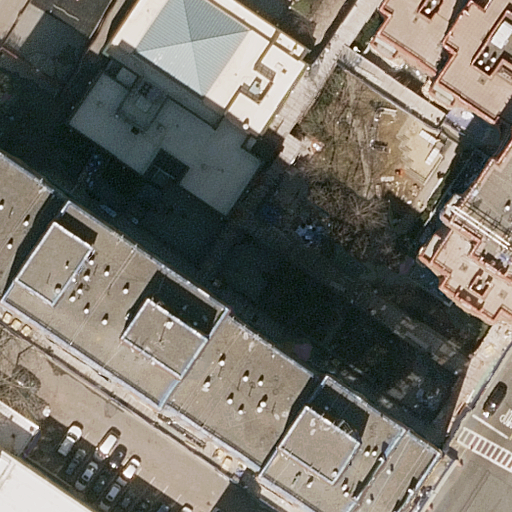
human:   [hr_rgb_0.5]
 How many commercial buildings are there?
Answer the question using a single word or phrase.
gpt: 0

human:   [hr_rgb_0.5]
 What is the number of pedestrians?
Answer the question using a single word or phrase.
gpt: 1

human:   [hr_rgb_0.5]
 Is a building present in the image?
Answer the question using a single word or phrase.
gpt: yes

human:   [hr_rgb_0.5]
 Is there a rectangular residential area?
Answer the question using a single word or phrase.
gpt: no

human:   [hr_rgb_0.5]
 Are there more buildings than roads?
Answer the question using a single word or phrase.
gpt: no

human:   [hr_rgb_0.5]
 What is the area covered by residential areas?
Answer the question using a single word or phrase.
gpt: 6655m2

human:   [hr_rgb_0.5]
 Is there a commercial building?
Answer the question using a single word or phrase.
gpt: no

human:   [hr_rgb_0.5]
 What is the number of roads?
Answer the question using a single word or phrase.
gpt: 10

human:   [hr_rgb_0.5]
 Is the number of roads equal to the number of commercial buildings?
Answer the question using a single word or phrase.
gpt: no

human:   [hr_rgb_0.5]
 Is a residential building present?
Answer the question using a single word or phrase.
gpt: yes

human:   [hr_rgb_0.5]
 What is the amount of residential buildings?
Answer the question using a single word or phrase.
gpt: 3

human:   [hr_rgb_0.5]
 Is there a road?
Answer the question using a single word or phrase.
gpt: yes

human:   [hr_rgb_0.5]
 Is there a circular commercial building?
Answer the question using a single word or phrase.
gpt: no

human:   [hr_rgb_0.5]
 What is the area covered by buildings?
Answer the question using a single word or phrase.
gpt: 2542m2

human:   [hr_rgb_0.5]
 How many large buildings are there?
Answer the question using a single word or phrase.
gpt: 2

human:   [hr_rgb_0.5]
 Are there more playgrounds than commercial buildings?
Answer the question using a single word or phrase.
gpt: yes

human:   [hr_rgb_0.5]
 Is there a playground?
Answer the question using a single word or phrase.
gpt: yes

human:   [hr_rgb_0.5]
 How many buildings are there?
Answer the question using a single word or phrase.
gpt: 4

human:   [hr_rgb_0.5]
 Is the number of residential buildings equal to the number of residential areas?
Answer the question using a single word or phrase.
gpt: no

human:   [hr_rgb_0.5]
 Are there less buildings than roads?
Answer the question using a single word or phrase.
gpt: yes

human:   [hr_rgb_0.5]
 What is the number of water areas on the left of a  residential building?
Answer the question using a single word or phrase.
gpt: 0

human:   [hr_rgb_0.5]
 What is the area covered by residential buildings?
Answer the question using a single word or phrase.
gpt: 1639m2

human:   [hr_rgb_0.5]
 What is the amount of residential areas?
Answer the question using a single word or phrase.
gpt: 1

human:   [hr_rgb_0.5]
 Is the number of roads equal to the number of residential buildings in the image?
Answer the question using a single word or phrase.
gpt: no

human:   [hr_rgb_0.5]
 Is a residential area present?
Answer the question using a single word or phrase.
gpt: yes

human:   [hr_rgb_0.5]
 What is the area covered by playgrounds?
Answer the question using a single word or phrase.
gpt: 265m2

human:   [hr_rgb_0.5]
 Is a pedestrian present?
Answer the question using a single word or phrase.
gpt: yes

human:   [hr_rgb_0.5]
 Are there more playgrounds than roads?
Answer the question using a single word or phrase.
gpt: no

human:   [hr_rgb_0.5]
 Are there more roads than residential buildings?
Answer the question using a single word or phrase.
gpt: yes

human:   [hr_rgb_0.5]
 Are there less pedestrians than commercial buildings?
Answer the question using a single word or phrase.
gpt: no

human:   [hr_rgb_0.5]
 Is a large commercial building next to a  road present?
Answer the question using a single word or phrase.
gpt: no

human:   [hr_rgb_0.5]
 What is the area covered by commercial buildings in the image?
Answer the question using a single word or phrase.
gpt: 0m2

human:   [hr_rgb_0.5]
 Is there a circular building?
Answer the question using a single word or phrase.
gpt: no

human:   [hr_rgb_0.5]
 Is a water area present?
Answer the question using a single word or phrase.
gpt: no

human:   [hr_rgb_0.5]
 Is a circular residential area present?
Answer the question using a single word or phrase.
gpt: no

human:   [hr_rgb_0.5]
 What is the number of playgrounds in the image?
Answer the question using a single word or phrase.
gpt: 1

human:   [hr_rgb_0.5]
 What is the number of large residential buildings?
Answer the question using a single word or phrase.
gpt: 1

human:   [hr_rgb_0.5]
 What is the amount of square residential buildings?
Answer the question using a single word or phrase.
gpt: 0

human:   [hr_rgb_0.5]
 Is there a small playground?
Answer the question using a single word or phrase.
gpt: no

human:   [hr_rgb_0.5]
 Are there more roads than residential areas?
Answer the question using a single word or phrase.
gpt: yes

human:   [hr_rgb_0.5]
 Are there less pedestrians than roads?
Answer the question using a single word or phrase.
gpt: yes

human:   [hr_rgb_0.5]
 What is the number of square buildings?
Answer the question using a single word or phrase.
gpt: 0

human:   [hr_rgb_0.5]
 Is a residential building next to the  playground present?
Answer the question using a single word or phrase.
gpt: yes

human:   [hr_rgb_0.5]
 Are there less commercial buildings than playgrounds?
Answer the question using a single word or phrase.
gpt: yes

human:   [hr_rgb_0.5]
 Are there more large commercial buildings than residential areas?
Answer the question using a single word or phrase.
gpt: no

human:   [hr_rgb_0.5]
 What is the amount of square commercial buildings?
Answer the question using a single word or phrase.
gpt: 0

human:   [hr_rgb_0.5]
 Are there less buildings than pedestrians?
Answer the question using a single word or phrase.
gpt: no

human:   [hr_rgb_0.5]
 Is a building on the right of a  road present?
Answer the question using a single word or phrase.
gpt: yes

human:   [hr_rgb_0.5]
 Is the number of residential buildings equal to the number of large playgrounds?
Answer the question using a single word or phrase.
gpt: no

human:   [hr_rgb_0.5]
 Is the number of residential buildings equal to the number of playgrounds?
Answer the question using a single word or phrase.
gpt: no

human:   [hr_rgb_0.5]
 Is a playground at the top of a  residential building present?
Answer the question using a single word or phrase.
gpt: yes

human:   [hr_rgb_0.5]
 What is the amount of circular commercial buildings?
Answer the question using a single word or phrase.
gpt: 0

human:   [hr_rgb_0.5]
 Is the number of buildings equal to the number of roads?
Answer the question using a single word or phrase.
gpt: no

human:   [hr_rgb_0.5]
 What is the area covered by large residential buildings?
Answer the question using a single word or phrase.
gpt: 1122m2

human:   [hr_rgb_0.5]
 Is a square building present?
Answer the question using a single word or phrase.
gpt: no

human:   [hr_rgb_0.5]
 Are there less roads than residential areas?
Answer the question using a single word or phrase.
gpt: no

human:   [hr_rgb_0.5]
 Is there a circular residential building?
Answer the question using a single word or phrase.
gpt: no

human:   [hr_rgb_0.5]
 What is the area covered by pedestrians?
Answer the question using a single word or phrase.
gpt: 1444m2

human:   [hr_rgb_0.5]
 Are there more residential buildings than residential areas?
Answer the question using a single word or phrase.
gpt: yes

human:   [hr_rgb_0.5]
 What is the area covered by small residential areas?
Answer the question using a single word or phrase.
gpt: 0m2

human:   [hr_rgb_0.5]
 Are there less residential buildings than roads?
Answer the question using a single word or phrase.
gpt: yes

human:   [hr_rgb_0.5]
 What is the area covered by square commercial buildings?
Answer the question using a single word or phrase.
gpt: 0m2

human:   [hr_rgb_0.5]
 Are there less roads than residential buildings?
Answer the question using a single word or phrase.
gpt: no

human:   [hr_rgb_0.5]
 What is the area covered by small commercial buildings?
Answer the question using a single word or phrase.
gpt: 0m2